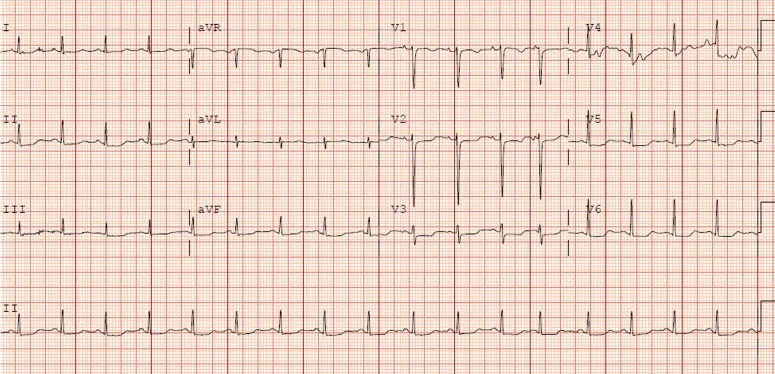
Electrocardiogram from Patient 3. Taken in the setting of chest pain, dizziness and dyspnea. Prolonged QTc 519 msec (baseline 437 msec).
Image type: electrography (ekg)